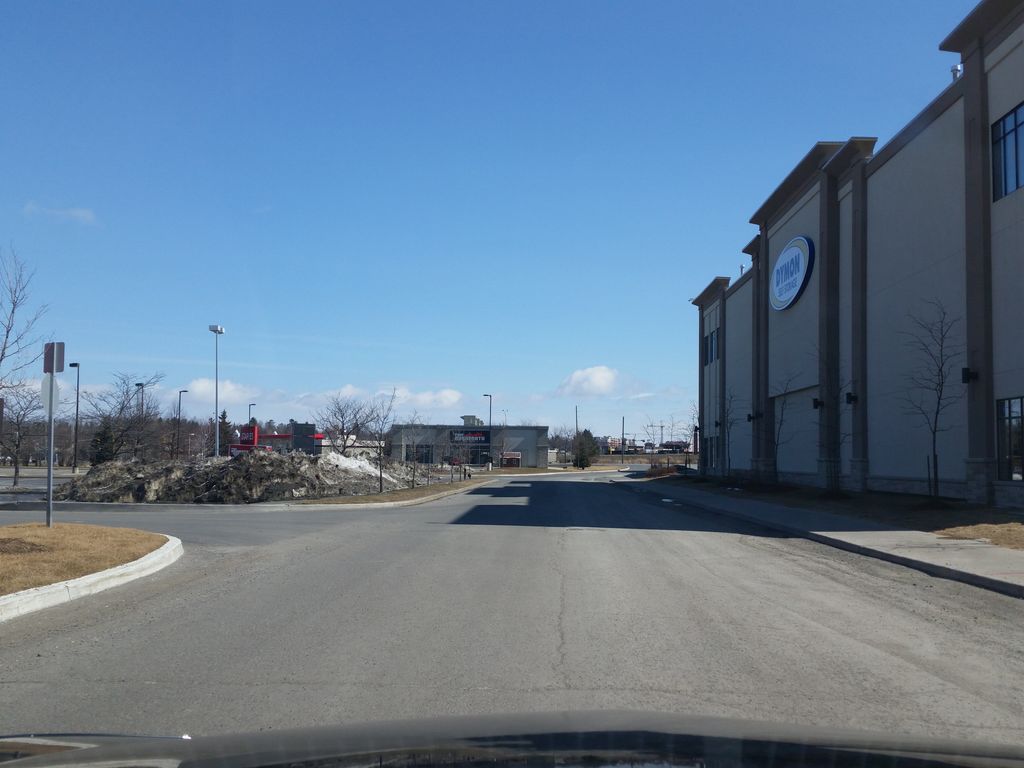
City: ottawa-gatineau